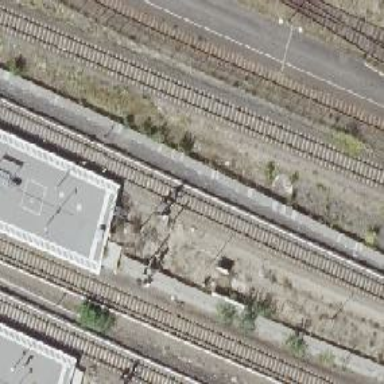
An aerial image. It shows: Railway signal.